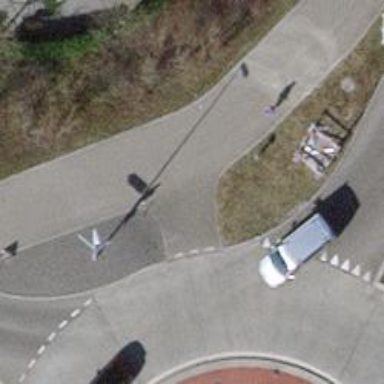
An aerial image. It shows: Asphalt cycleway.